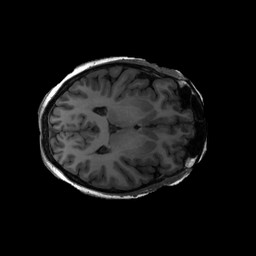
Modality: T1w
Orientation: axial
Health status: ill
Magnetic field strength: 3 T